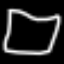
Label: square